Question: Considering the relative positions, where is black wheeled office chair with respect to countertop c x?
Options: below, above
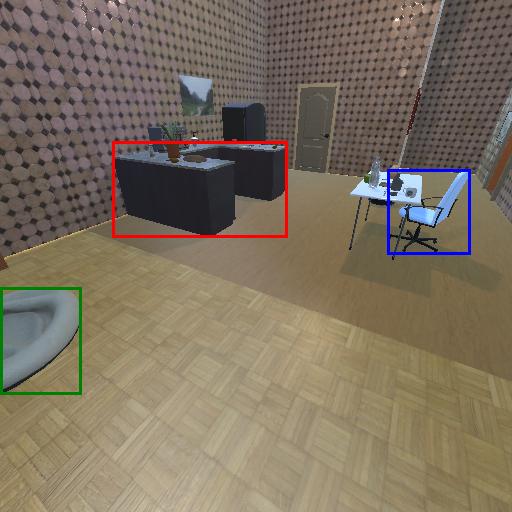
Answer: below